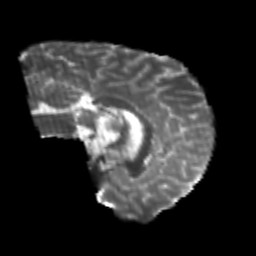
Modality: T2w
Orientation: sagittal
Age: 24
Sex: male
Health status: healthy
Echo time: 0.074 s